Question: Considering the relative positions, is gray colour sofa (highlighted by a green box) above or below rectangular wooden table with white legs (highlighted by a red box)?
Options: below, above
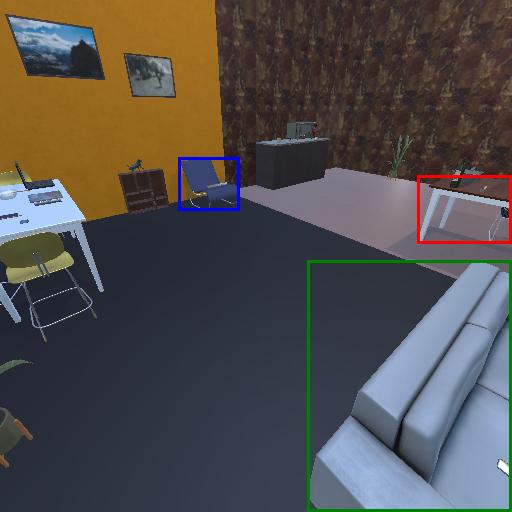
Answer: below